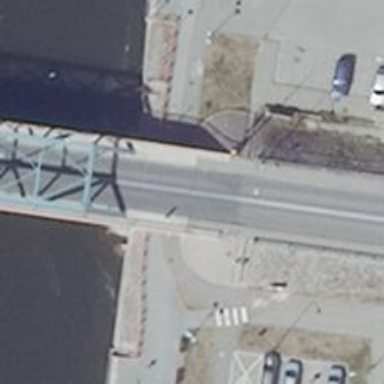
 running over viaduct bridge with beam structure. The bridge has abutment supports and separate sidewalk."